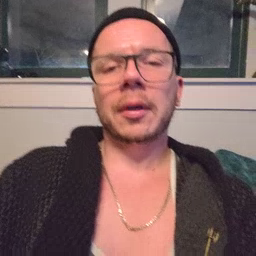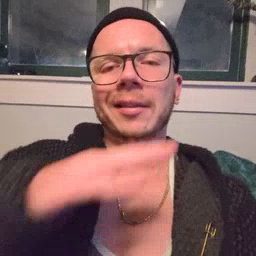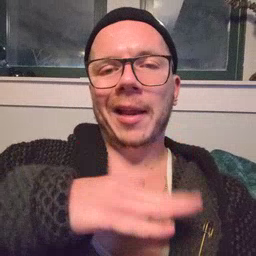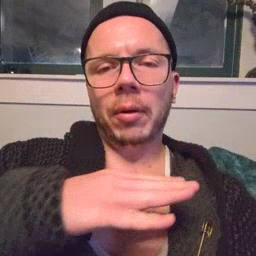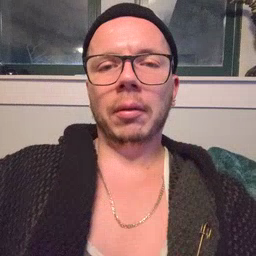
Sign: table